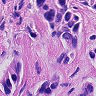
Metastatic tissue present: yes